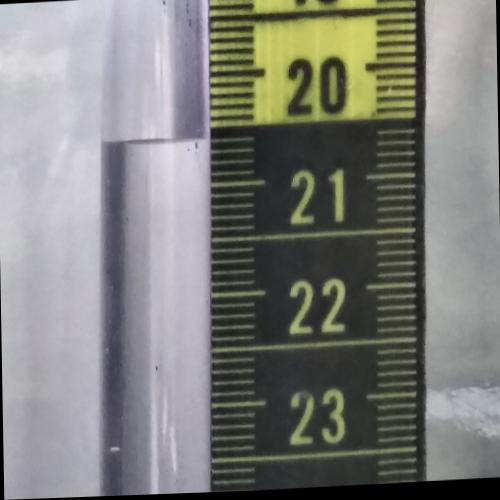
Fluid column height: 20.6 cm